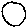
Label: circle